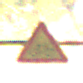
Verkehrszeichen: RadverkehrLinks
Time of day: SunriseSunset
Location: Outdoor (Nature)
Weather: PartlyCloudy
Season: NotSpecified
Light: Natural